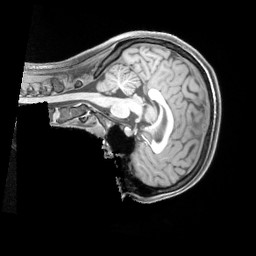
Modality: T1w
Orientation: sagittal